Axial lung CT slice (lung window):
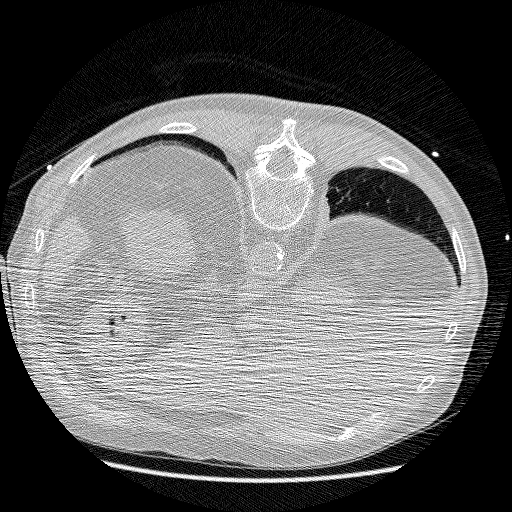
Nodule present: no